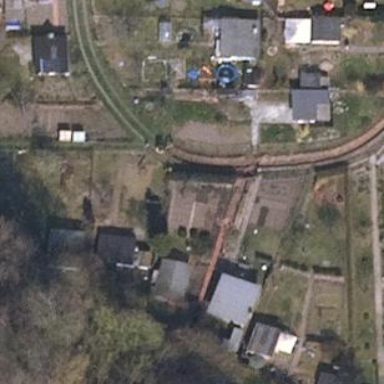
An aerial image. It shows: Plot in the allotments.